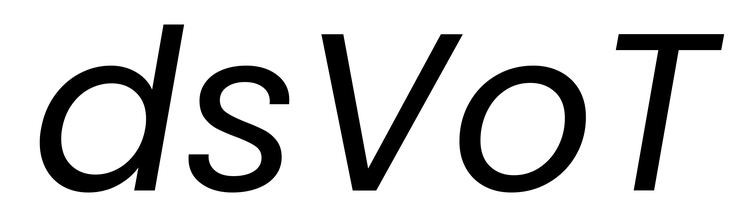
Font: Poppins-Italic